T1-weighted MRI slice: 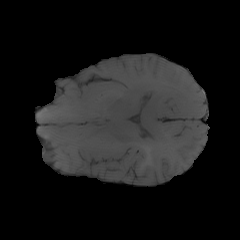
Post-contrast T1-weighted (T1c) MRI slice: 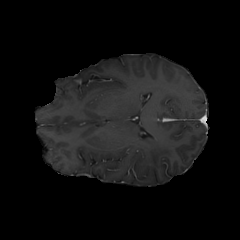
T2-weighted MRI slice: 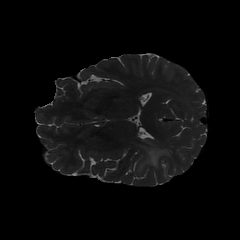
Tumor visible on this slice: yes